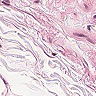
Metastatic tissue present: no